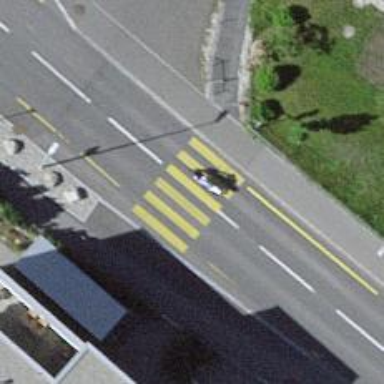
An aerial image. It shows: Marked crossing with zebra stripes on the road.